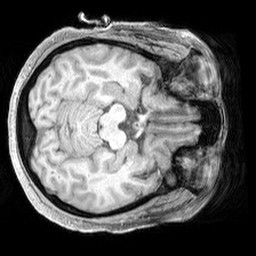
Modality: T1w
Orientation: axial
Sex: female
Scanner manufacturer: siemens
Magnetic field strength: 3 T
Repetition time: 2.3 s
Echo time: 0.00226 s